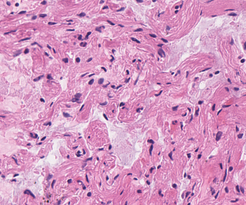
Tumor epithelial tissue: no
Tumor-associated stroma tissue: no
Normal tissue: yes